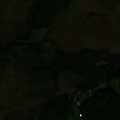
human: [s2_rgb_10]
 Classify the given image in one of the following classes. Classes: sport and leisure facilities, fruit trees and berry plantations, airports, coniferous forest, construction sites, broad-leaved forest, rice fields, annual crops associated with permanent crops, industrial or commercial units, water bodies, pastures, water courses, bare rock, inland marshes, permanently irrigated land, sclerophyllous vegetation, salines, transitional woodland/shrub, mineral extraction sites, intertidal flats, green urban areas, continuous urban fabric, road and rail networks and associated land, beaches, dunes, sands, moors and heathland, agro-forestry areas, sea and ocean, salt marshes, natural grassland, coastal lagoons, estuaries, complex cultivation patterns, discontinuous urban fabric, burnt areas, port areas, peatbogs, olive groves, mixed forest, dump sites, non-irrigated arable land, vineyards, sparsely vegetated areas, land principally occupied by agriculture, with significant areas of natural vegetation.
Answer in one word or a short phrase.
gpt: coniferous forest, mixed forest, transitional woodland/shrub, peatbogs